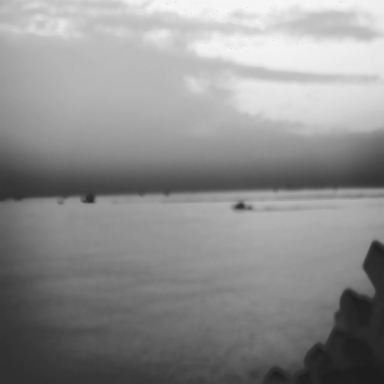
There are four bulk_carriers in the infrared image.